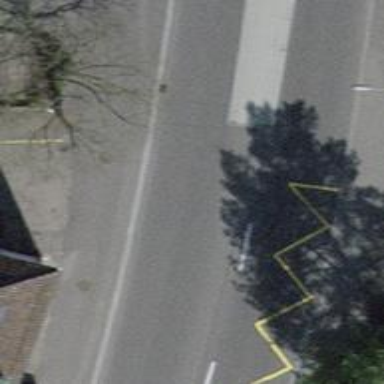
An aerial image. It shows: Bus stop equipped with public transport stop position.